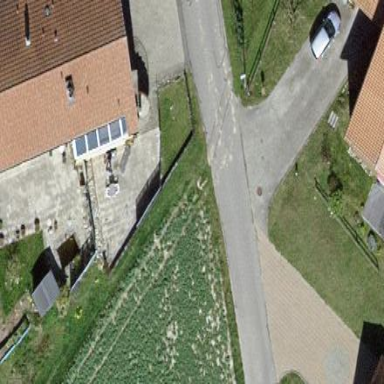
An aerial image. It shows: Simple house.